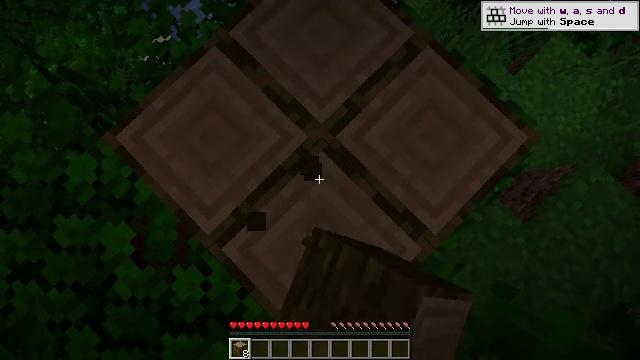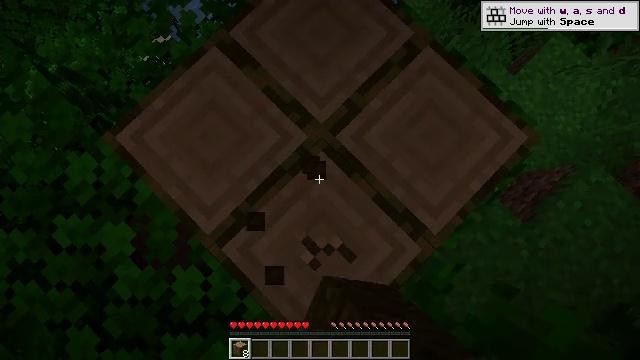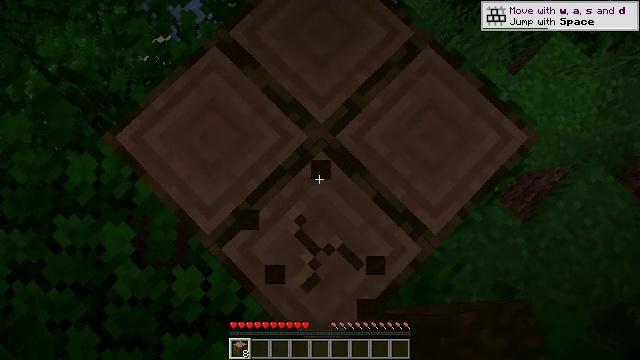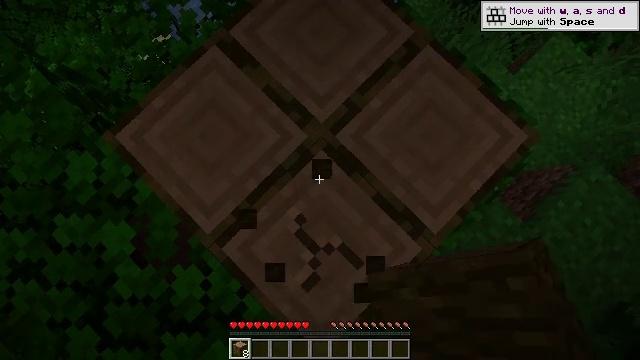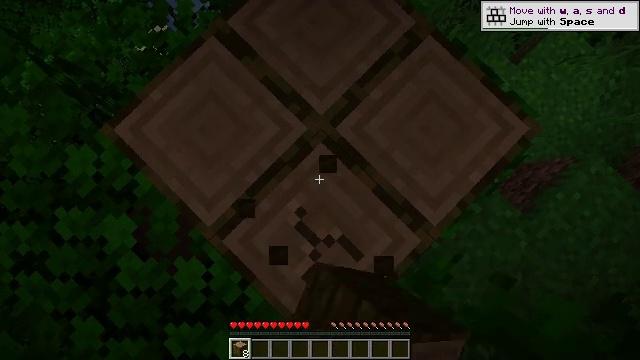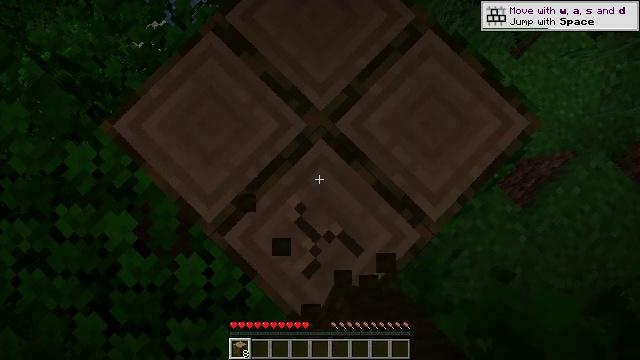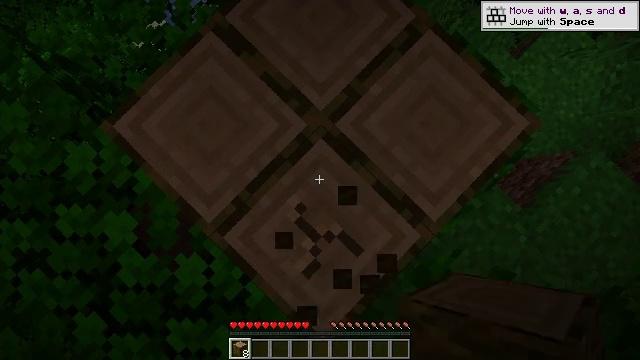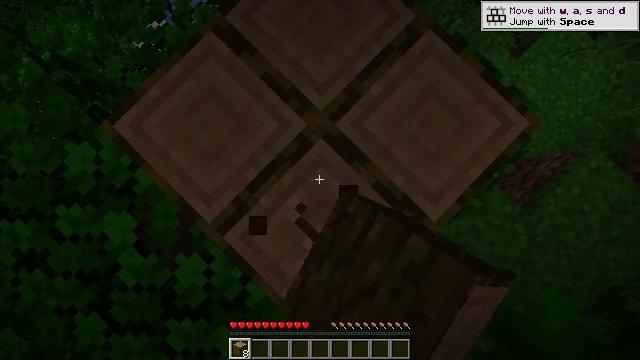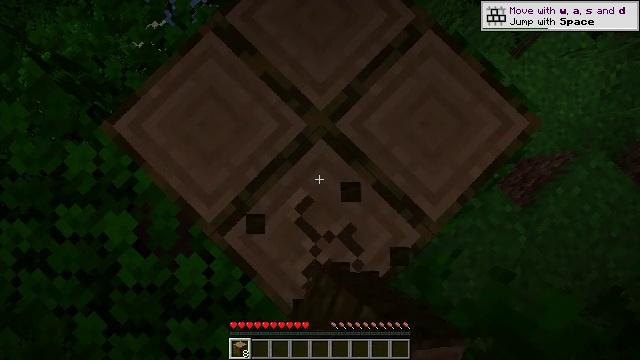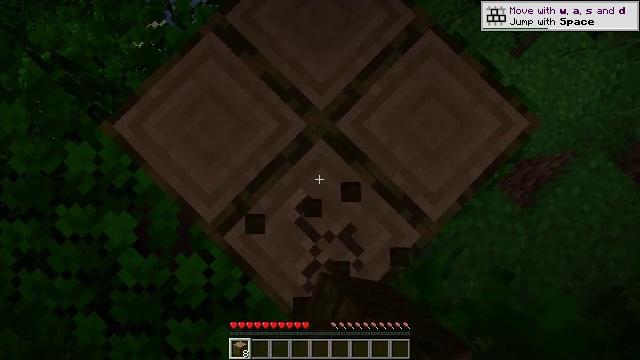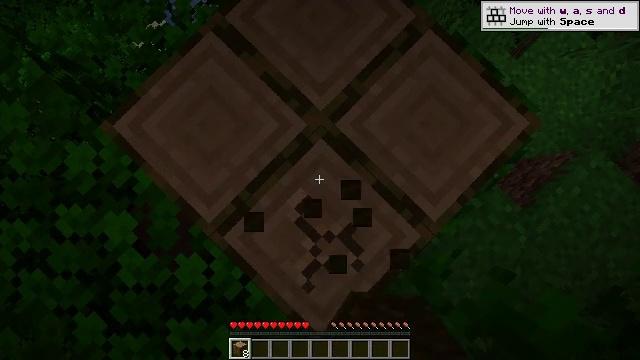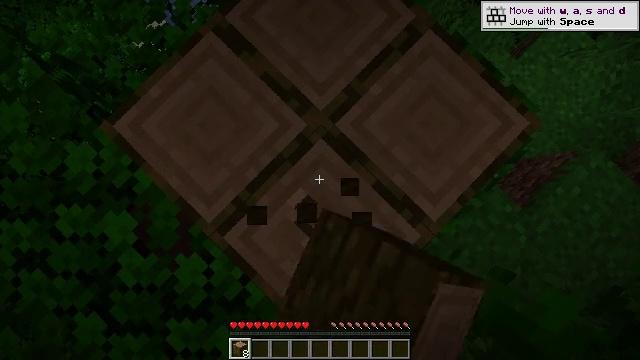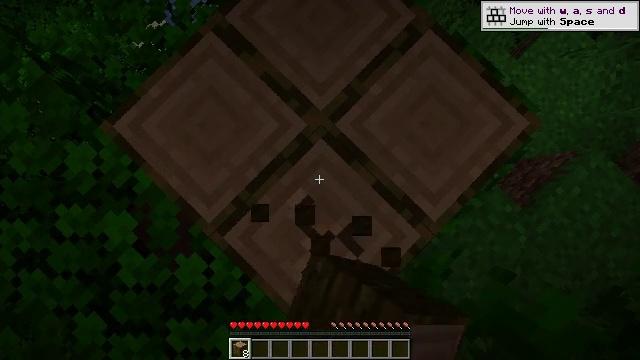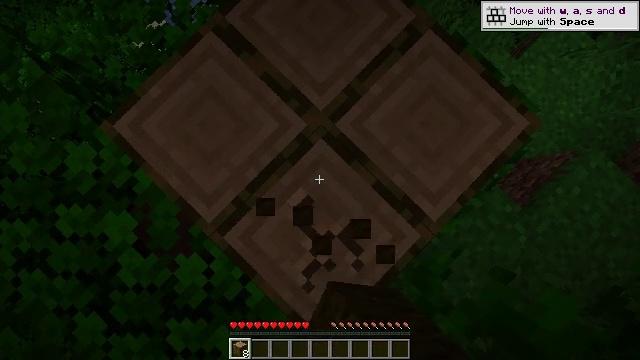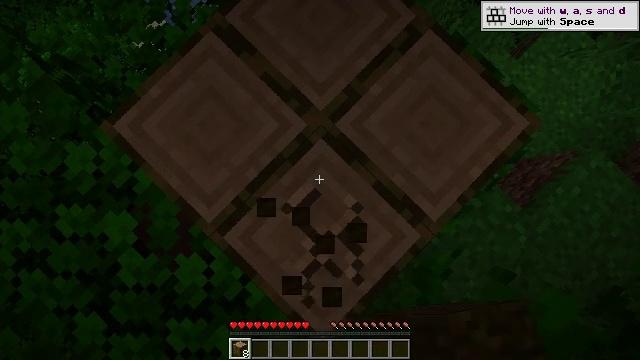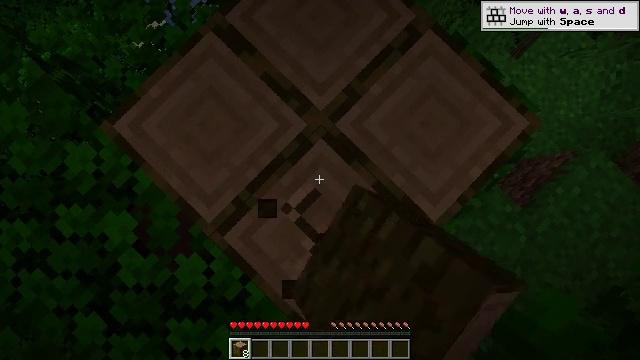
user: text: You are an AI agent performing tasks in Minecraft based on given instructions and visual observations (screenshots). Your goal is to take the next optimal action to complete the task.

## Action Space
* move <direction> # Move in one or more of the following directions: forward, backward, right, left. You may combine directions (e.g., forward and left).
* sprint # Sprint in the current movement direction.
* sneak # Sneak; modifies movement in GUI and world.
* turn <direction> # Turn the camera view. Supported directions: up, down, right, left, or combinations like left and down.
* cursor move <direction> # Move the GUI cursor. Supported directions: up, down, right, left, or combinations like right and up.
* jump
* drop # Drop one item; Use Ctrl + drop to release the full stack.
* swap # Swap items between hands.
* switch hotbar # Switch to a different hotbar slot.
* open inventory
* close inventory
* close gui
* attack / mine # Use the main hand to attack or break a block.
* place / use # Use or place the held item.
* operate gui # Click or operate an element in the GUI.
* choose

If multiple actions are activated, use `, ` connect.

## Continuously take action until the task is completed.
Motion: motion action
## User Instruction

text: Collect the jungle log for building.
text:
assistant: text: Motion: attack / mine
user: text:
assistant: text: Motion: attack / mine
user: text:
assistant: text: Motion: attack / mine
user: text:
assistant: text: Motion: turn down, attack / mine
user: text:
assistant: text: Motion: attack / mine
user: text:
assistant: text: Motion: attack / mine
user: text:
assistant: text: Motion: attack / mine
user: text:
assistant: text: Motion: attack / mine
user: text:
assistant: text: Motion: attack / mine
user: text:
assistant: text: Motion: attack / mine
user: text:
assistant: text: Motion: attack / mine
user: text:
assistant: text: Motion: attack / mine
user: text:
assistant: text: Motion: attack / mine
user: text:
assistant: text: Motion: attack / mine
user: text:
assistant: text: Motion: attack / mine
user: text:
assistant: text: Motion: attack / mine
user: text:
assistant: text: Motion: attack / mine
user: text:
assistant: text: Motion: attack / mine
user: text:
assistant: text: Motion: attack / mine
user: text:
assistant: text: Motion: attack / mine
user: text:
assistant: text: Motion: attack / mine
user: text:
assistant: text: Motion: attack / mine
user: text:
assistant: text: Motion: attack / mine
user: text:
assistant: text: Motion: attack / mine
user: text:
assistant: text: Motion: attack / mine
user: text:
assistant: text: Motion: attack / mine
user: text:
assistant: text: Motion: attack / mine
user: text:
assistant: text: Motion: attack / mine
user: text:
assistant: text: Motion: attack / mine
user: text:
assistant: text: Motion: attack / mine